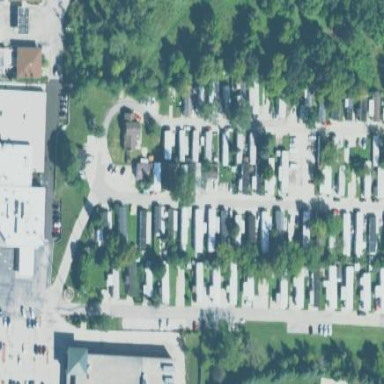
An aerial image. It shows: Residential area designated as trailer park.